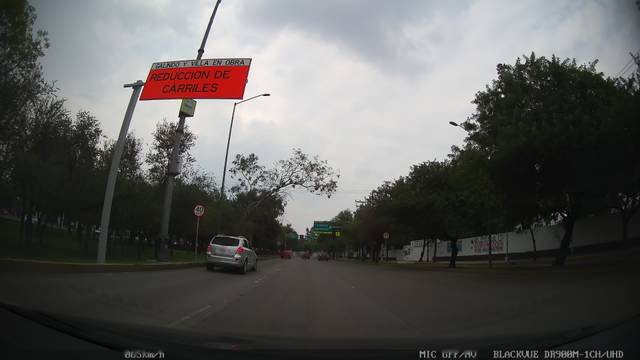
Region: Mexico
Coordinates: 19.406, -99.097